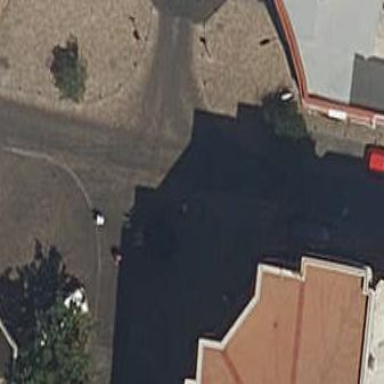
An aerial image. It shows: Pedestrian road made of paving stones.